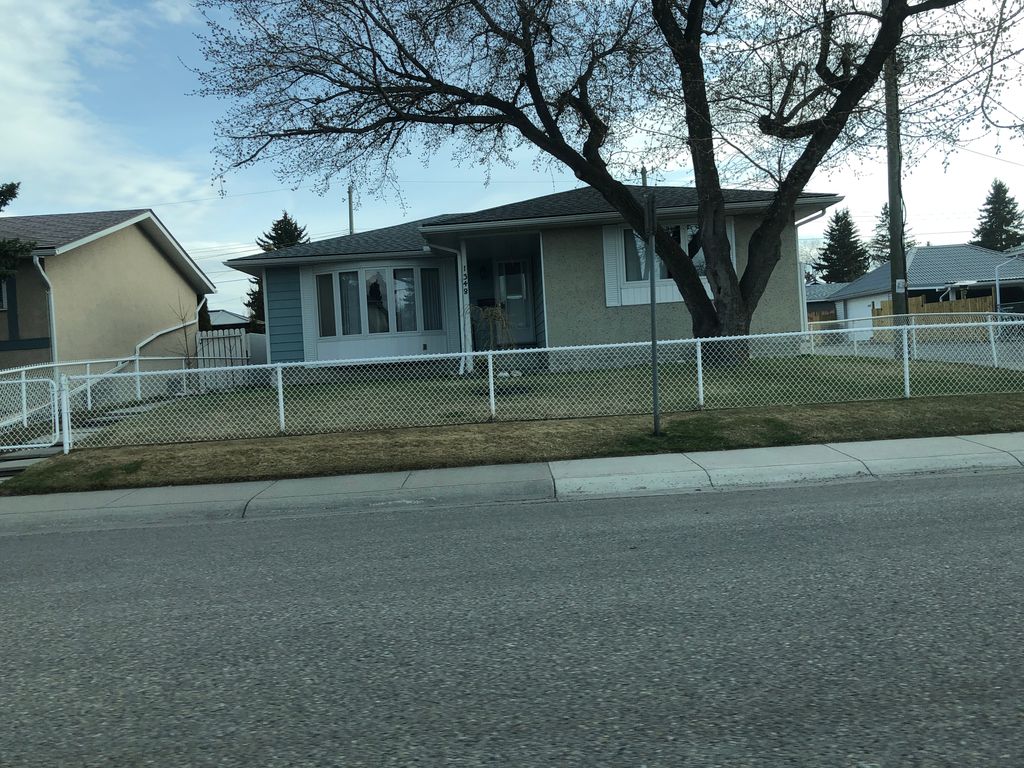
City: calgary